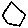
Label: hexagon